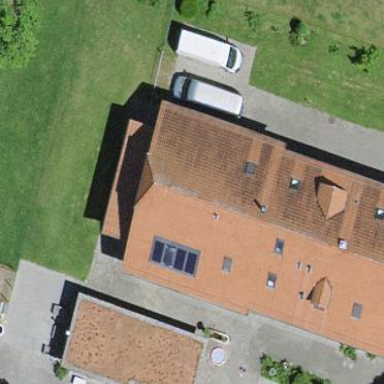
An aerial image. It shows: Residential building.